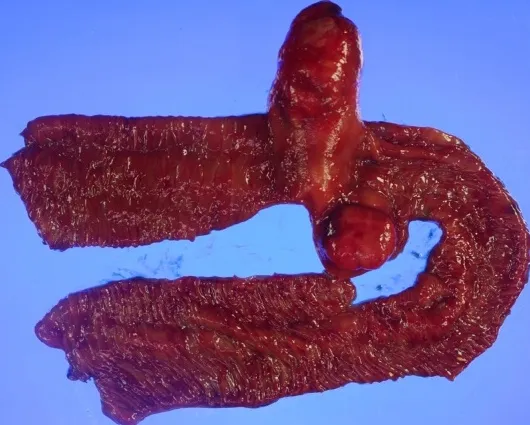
Two polypoid lesions along with the resected jejunal segment.
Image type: medical_photograph (other_medical_photograph)